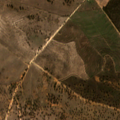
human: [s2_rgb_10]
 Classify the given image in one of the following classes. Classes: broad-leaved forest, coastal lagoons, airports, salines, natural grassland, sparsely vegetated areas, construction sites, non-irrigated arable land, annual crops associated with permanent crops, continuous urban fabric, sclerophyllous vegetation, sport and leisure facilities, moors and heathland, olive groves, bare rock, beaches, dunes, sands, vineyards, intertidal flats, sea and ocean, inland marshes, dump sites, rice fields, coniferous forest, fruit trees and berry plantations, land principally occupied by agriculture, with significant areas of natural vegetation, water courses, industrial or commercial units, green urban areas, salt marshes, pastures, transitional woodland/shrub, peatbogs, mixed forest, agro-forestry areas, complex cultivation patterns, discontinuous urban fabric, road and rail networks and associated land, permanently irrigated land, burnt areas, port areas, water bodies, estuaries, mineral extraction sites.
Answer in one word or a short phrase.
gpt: pastures, agro-forestry areas, transitional woodland/shrub